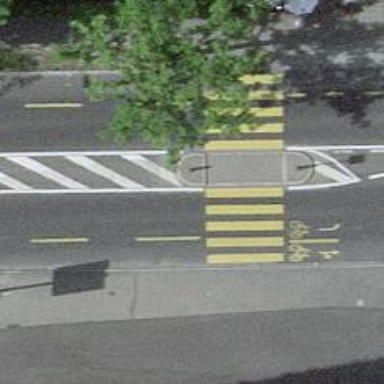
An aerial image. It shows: Uncontrolled crossing with pedestrian island.